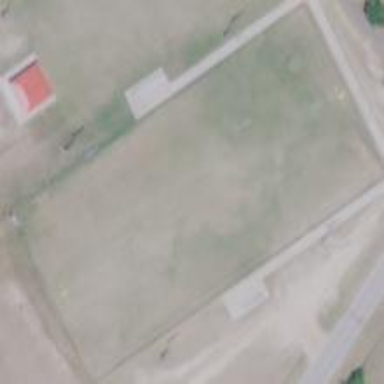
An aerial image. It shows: Soccer pitch for outdoor sports and leisure activities.